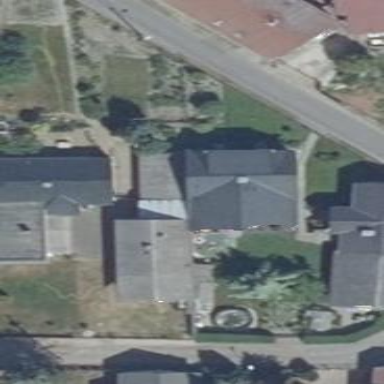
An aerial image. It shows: Residential building.